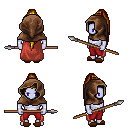
a pixel art fantasy rpg character, male body template, dark elf, purple skin, maroon cape, red pants, blonde extra-long topknot hairstyle, cloth hood, brown slippers, spear, four views (front, back, left, right), 2x2 character sprite sheet, small pixel art, hard edges, no anti-aliasing